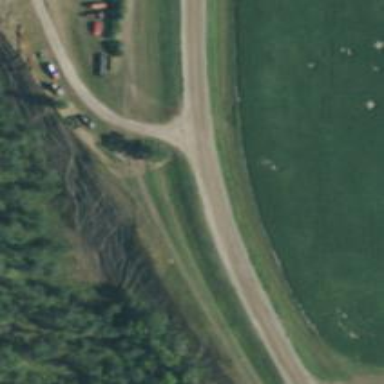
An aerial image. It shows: Unclassified road.